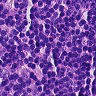
Metastatic tissue present: no